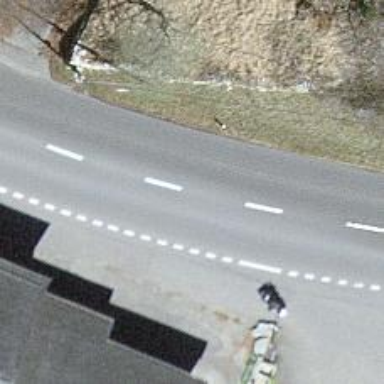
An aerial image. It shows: Bus stop equipped with public transport stop position.